Question: Has anyone come across something like this exclusively in Chrome 10/Win?

All the non-breaking spaces in these two webfonts aren't rendered properly. Working in IE7/8/9, Firefox, Safari, and Chrome/OSX.
Contents of my fonts.css file:
'''
@font-face {
font-family: 'Hellenic';
src: url('../fonts/eot/hellenic.eot?') format('eot'),
url('../fonts/ttf/hellenic.ttf') format('truetype'),
url('../fonts/woff/hellenic.woff') format('woff'),
url('../fonts/svg/hellenic.svg#MCMHellenicWide') format('svg');
}
@font-face {
font-family: 'Lasalle';
src: url('../fonts/eot/lasalle.eot?') format('eot'),
url('../fonts/ttf/lasalle.ttf') format('truetype'),
url('../fonts/woff/lasalle.woff') format('woff'),
url('../fonts/svg/lasalle.svg#FilmotypeLaSalle') format('svg');
}
@font-face {
font-family: 'LeagueGothic';
src: url('../fonts/eot/leaguegothic.eot?') format('eot'),
url('../fonts/ttf/leaguegothic.ttf') format('truetype'),
url('../fonts/woff/leaguegothic.woff') format('woff'),
url('../fonts/svg/leaguegothic.svg#svgFontName') format('svg');
}
'''
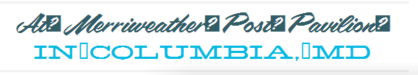
Answer: It is highly likely that the webfont is not assembled properly.
I have downloaded CaviarDreams font which is used on Sebastian's site and got the same bug.
Then I downloaded it from here: <URL>, and the result was perfectly fine.